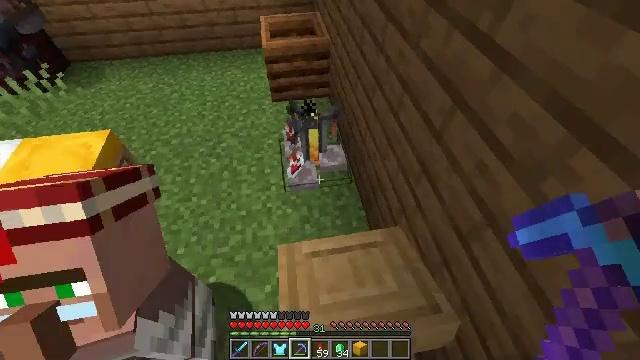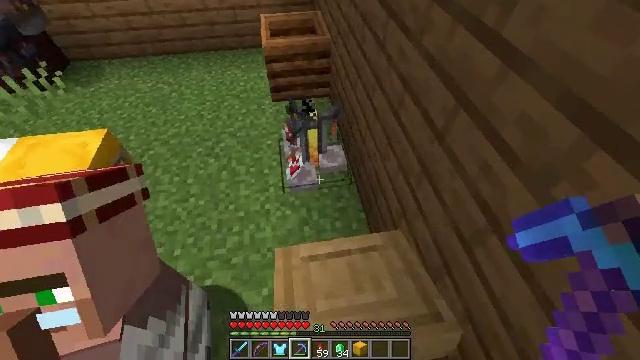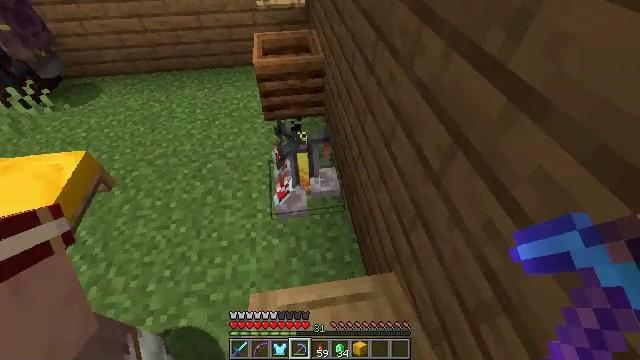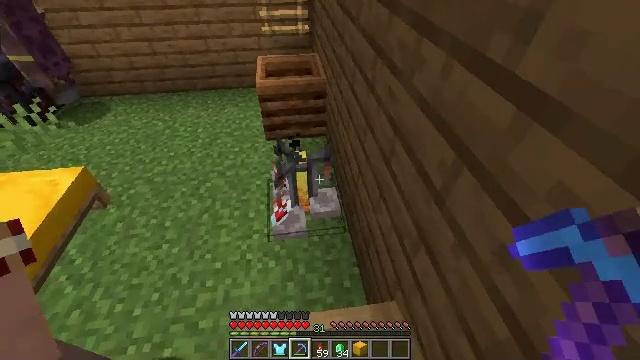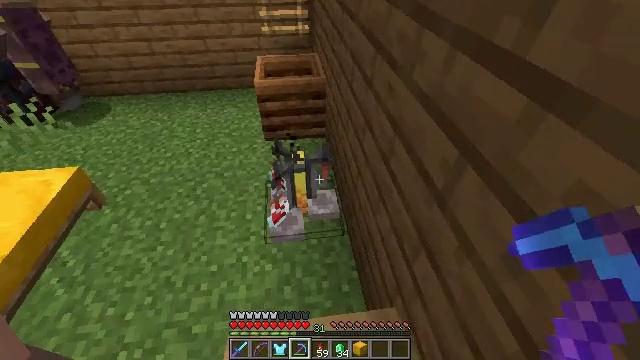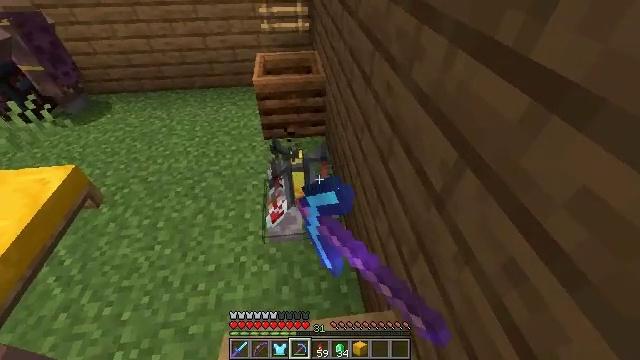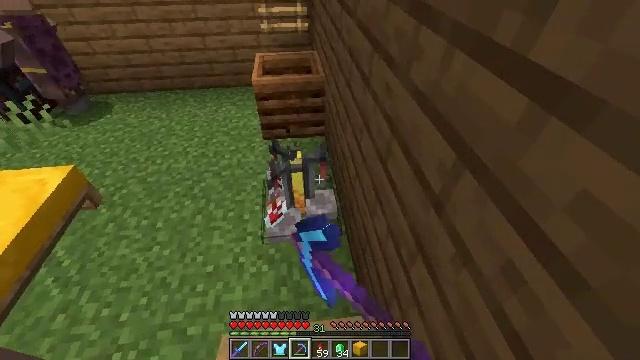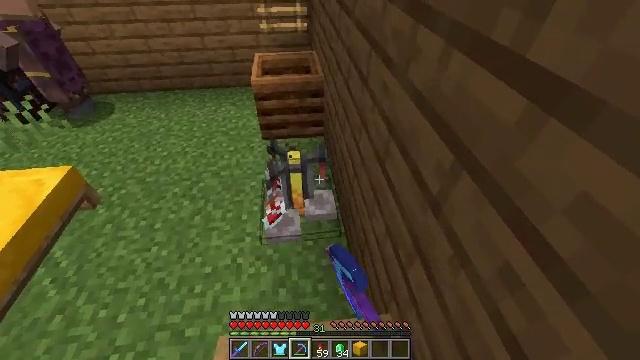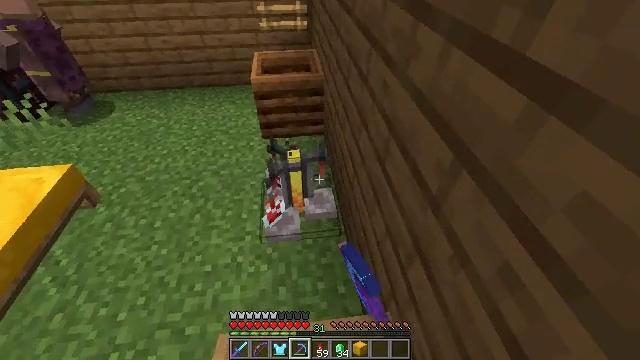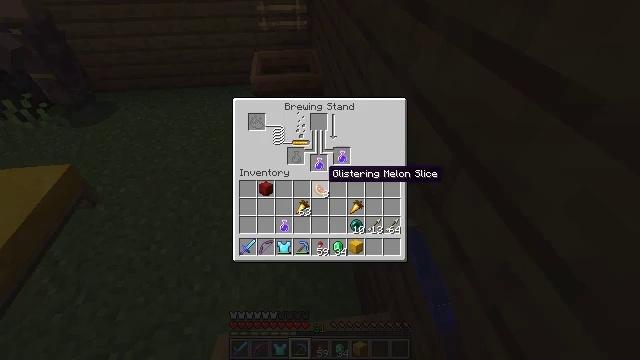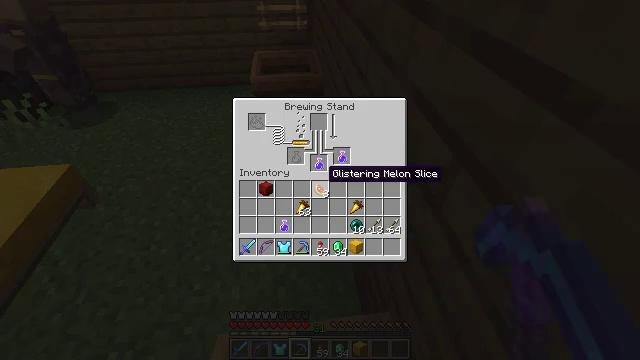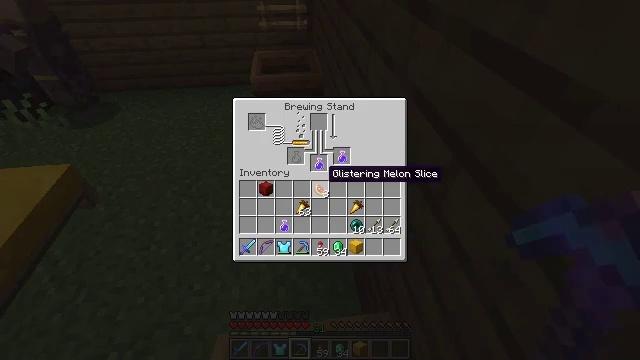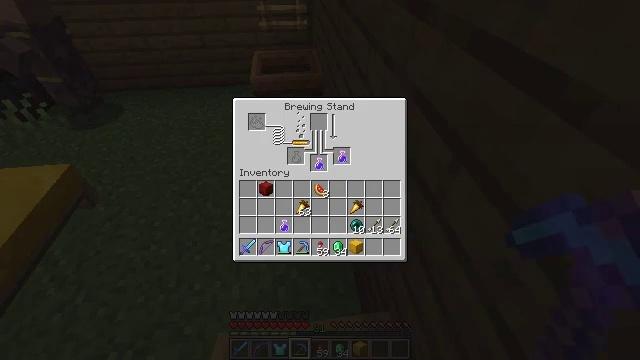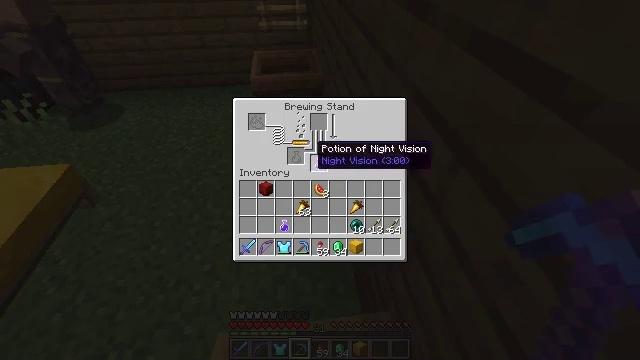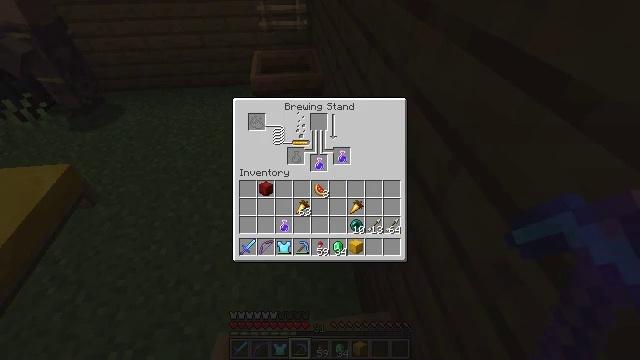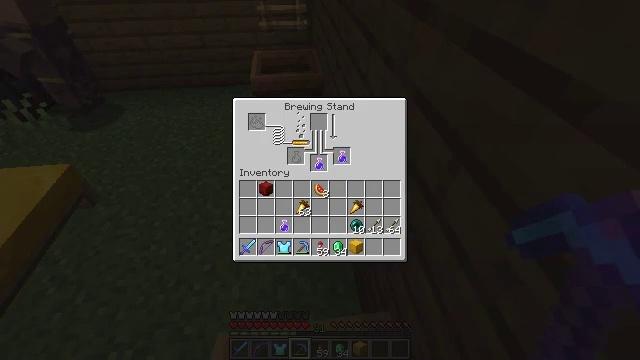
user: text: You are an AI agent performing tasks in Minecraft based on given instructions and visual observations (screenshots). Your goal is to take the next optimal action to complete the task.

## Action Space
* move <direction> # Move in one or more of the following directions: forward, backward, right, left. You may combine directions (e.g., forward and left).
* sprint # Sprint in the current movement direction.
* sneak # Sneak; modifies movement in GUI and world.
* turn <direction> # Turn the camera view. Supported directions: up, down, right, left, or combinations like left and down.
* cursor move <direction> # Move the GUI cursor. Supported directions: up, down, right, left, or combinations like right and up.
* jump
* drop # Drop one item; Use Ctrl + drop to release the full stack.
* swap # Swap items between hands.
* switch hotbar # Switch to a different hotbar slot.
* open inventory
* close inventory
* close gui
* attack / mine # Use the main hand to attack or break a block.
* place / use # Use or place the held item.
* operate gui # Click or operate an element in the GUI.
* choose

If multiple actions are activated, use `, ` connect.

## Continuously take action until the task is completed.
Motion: motion action
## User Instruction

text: Remove a diamond pickaxe from the inventory.
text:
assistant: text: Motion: move forward
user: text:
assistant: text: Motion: turn up
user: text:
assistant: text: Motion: turn left and up
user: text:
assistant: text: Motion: use / place
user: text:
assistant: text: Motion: use / place
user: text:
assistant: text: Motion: use / place
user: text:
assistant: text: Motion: no_op
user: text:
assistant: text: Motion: no_op
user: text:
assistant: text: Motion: sneak, open gui
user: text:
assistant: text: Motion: sneak
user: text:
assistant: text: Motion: sneak
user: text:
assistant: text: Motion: sneak
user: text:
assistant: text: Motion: sneak, cursor move left and up
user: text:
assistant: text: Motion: sneak, cursor move up
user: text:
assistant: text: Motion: sneak, cursor move up
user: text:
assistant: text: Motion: sneak
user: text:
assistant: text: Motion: sneak
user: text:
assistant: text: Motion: sneak, cursor move down
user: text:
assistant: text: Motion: sneak
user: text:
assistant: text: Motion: sneak, operate gui
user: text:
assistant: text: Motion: sneak, operate gui
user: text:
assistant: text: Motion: sneak, operate gui
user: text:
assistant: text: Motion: sneak, cursor move right
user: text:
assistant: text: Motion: sneak
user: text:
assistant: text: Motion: sneak
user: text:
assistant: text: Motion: sneak, operate gui
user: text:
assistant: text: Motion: sneak, operate gui
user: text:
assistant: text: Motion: sneak, operate gui
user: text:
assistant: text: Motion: sneak
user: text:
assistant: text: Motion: sneak